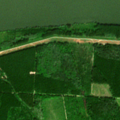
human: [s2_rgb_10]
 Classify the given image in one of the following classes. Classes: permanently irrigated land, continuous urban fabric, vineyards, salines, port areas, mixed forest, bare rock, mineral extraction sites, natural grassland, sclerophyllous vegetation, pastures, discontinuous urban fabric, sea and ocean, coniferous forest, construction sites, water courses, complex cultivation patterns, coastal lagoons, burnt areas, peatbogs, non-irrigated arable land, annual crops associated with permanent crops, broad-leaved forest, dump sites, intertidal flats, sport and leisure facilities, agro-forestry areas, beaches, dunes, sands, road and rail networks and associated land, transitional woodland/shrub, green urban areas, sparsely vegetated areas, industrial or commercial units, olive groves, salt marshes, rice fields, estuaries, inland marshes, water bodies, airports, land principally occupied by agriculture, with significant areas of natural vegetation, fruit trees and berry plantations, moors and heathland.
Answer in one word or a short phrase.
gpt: broad-leaved forest, water courses